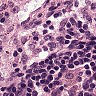
Metastatic tissue present: no